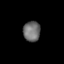
Tissue: skin
Cell type: Epithelial cells
Senescence score: 0.2865
Nuclear area (px): 338
Mean DAPI intensity: 110.882